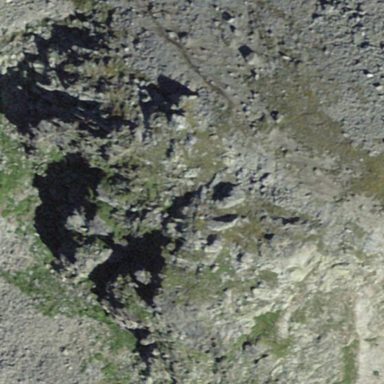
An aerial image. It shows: Landscape of bare rock.